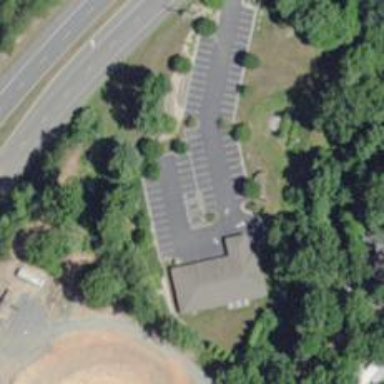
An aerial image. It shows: Parking space.